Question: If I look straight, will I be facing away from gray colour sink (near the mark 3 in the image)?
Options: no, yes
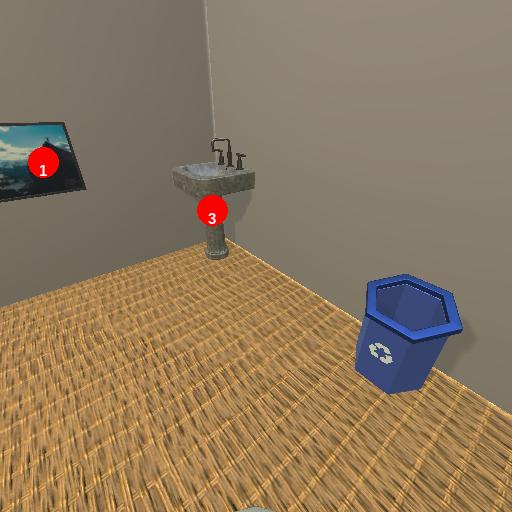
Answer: no